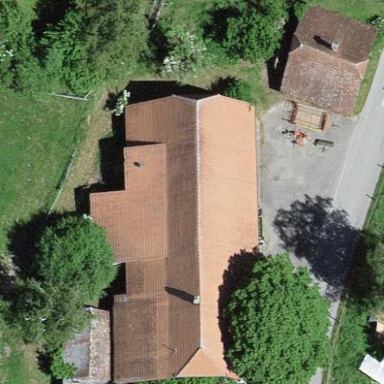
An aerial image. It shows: Farm building.